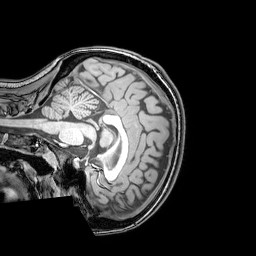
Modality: T1w
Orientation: sagittal
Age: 24
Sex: female
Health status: healthy
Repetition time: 0.081 s
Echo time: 0.037 s